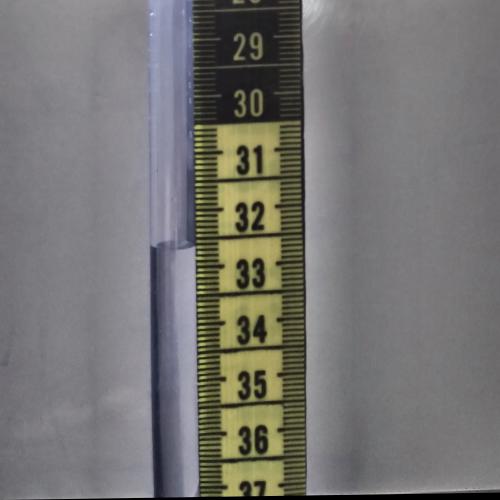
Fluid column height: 32.7 cm